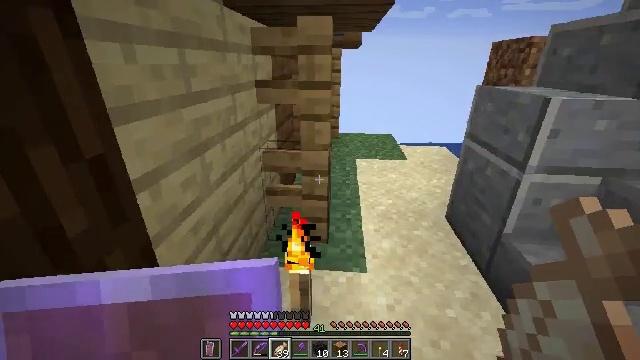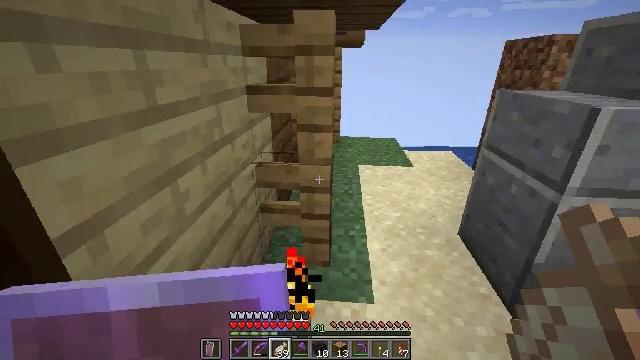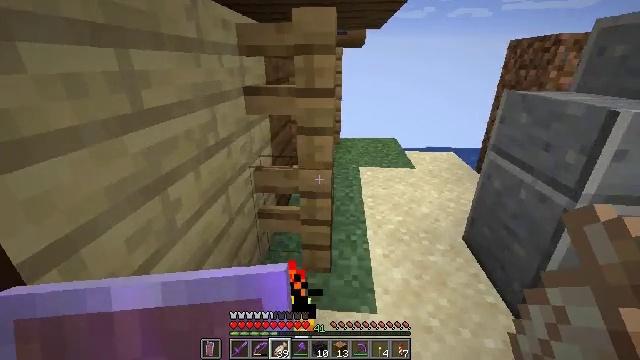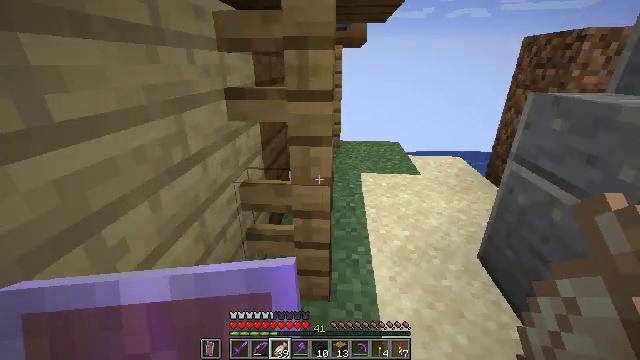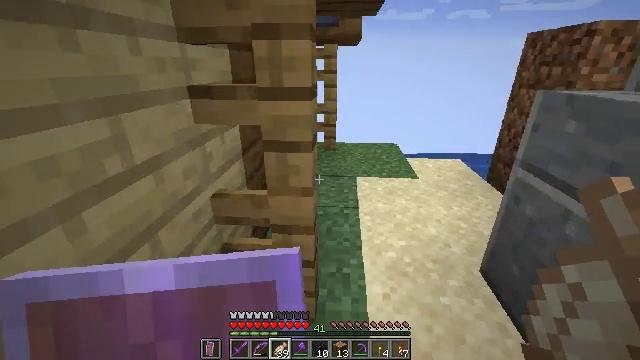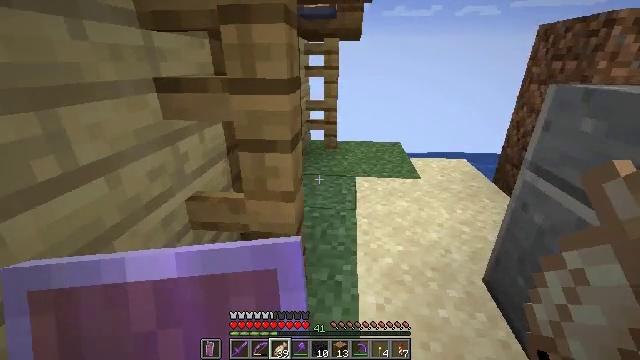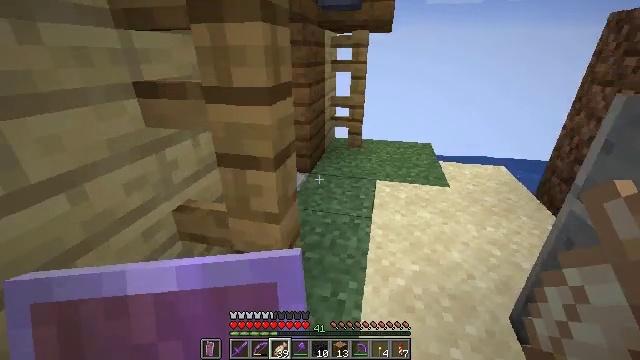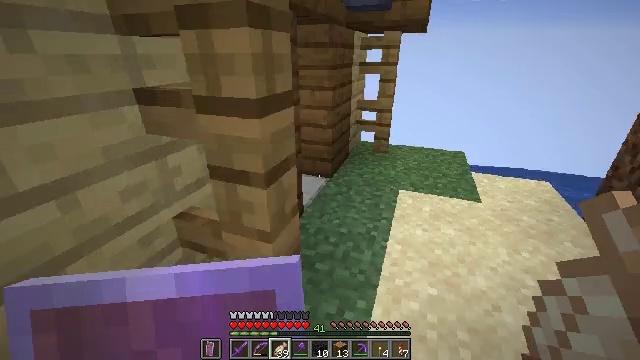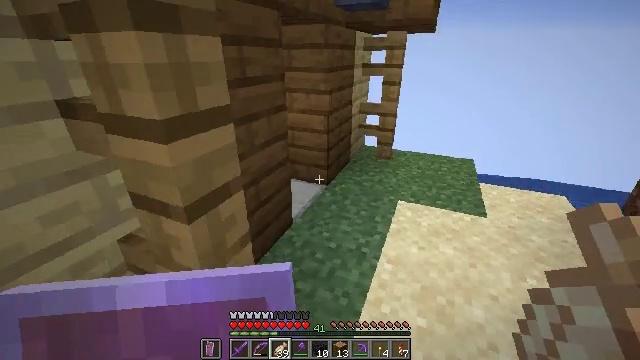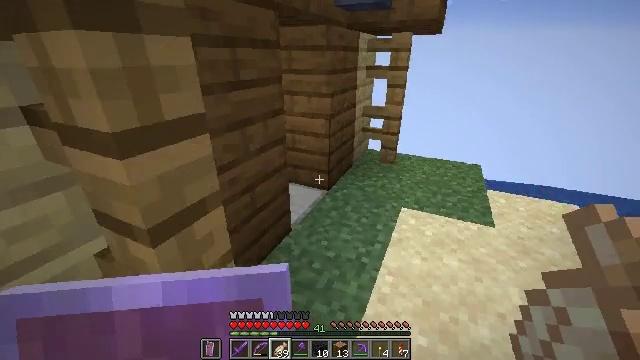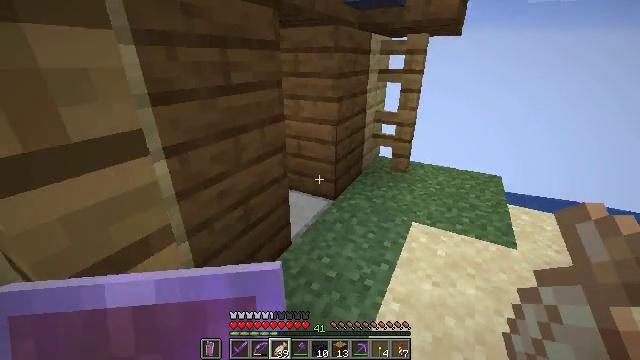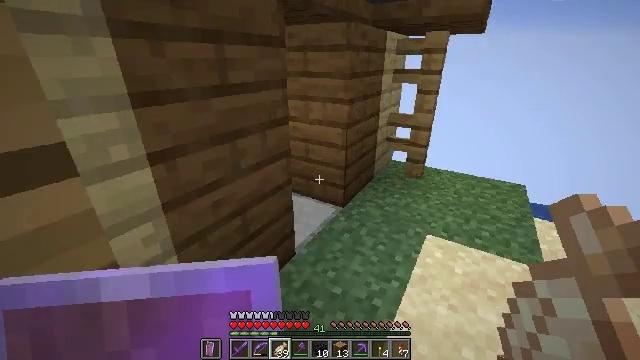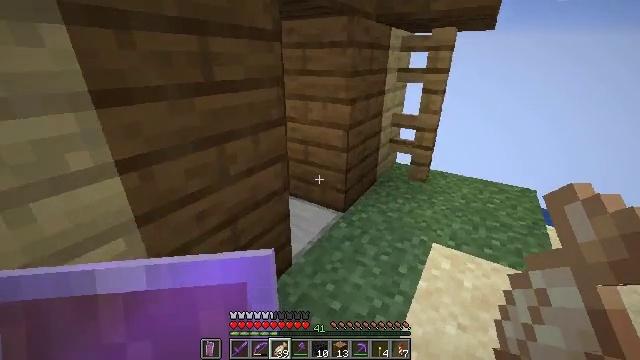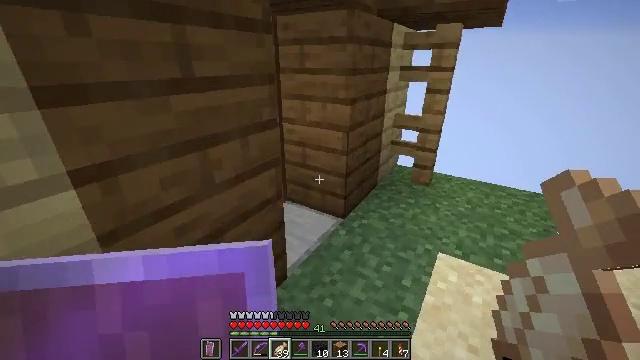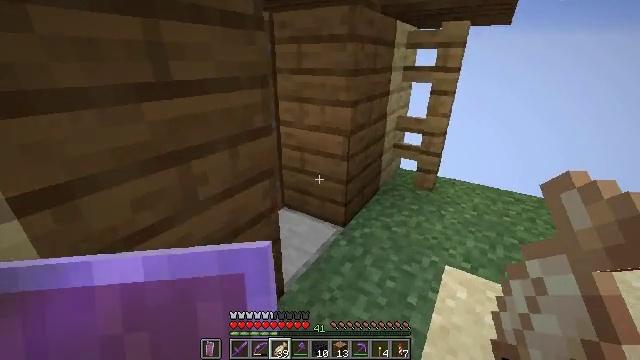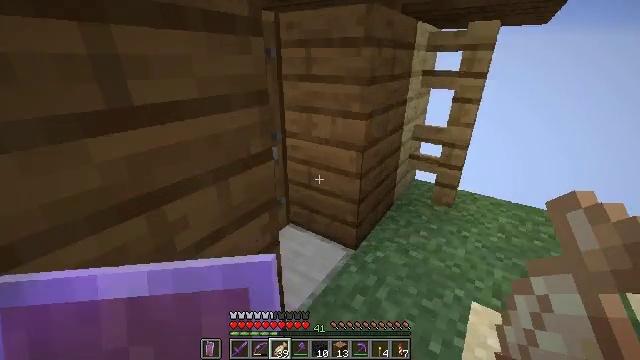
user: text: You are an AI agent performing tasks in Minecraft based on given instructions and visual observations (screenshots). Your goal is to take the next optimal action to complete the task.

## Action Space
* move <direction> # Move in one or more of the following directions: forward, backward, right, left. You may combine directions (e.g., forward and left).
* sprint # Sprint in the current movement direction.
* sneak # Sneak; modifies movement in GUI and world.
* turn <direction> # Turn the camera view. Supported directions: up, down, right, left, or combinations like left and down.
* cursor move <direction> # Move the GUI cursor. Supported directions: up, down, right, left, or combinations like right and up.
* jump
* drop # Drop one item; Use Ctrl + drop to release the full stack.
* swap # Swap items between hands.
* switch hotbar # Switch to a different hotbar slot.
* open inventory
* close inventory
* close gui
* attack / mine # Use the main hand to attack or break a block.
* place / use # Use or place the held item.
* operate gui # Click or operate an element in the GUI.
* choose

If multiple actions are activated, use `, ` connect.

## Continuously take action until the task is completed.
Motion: motion action
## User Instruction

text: Use the crafting grid to create brown dye from cocoa beans.
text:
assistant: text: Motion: move forward
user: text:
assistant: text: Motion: move forward
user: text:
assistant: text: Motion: move forward and move right
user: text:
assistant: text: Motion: move forward and move right
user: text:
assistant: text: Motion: move forward and move right, turn left
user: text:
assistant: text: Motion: move forward and move right, turn left and down
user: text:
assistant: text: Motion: move forward and move right, turn left
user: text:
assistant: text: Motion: move forward and move right, turn left
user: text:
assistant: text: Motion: move forward, turn left
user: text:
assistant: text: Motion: move forward, turn left
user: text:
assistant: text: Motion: move forward, turn left
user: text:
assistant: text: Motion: move forward
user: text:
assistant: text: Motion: move forward
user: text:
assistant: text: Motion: move forward
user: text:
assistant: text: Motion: move forward, turn left
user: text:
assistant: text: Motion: move forward, turn left
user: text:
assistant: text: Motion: move forward, turn left
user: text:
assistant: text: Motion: move forward, turn left
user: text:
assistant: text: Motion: move forward, turn left
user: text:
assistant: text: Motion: move forward, turn left
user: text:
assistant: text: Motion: move forward, turn left
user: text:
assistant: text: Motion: move forward
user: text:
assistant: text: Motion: move forward, turn left
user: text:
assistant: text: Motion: move forward
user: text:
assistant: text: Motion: move forward
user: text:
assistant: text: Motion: move forward, turn left
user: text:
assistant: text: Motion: move forward, turn left and up
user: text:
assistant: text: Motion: move forward, turn left
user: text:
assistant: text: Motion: move forward
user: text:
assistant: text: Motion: move forward, use / place